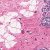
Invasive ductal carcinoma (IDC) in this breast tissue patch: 0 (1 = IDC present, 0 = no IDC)